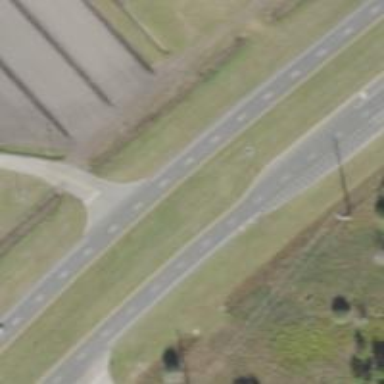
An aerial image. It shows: Abandoned road.